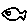
Label: fish